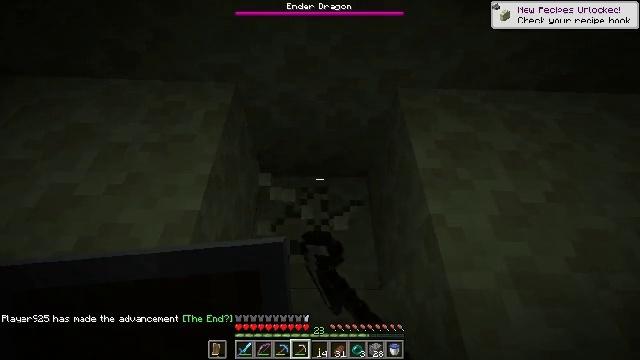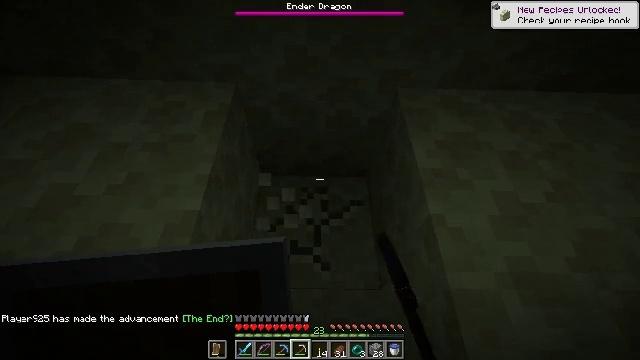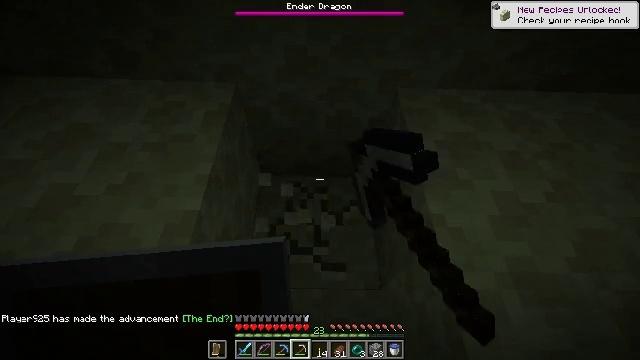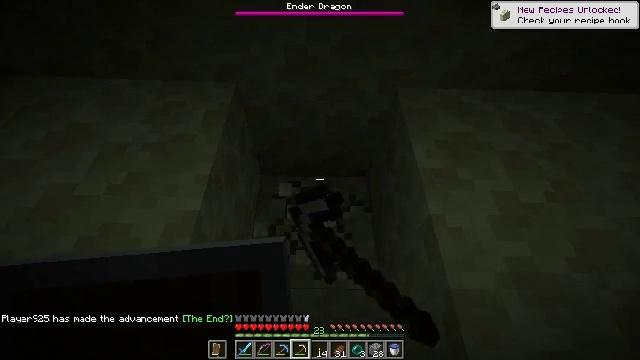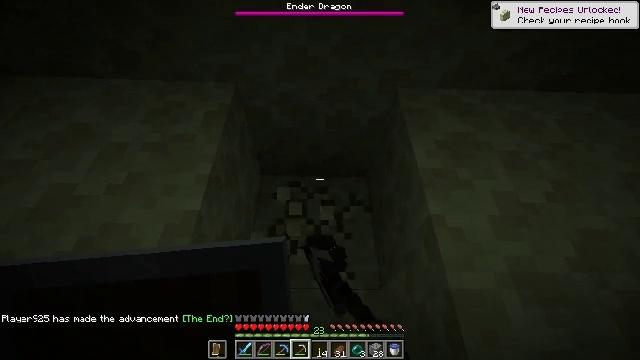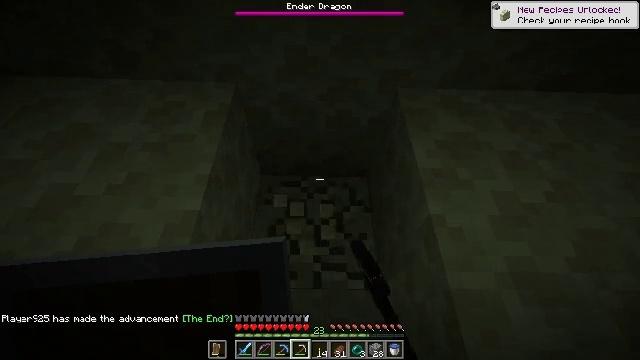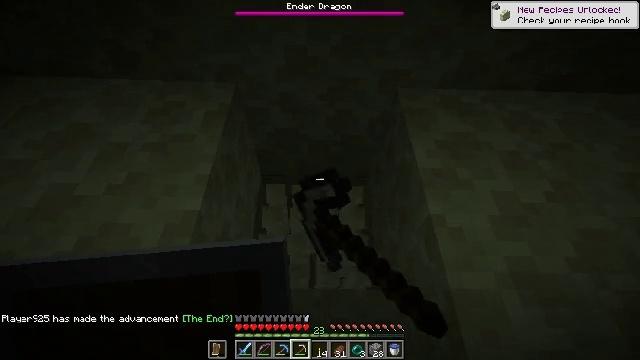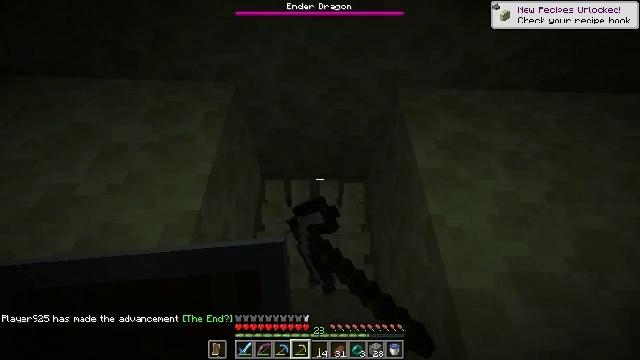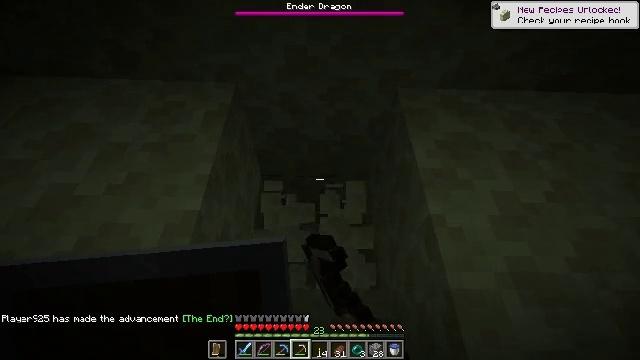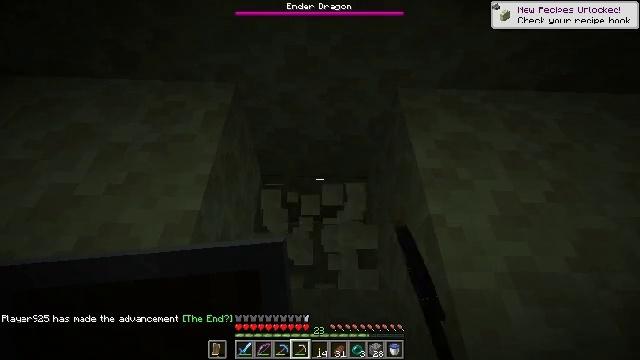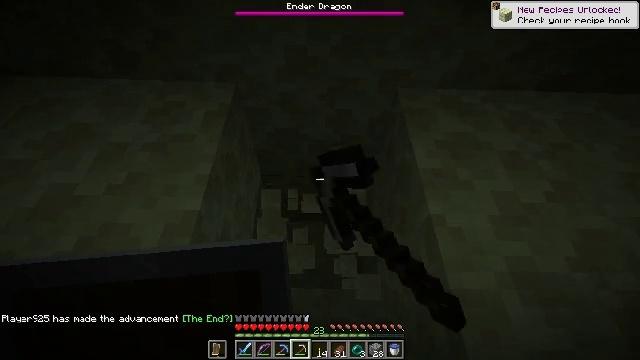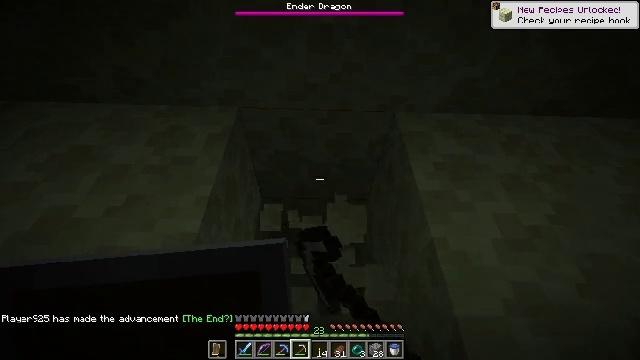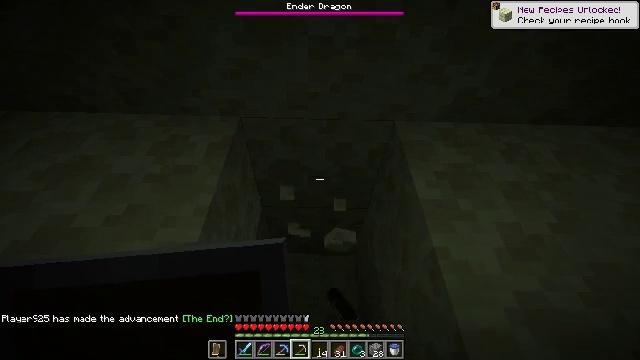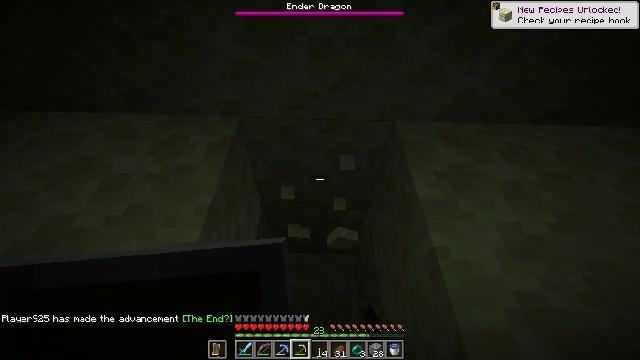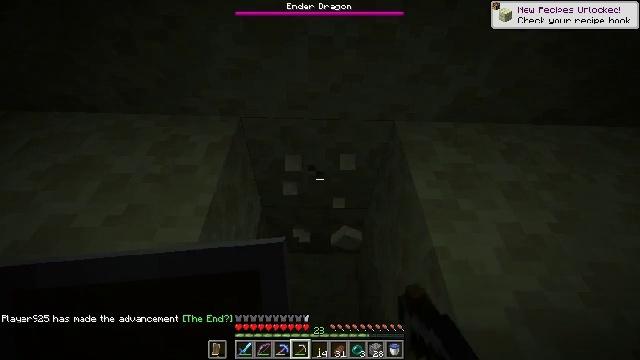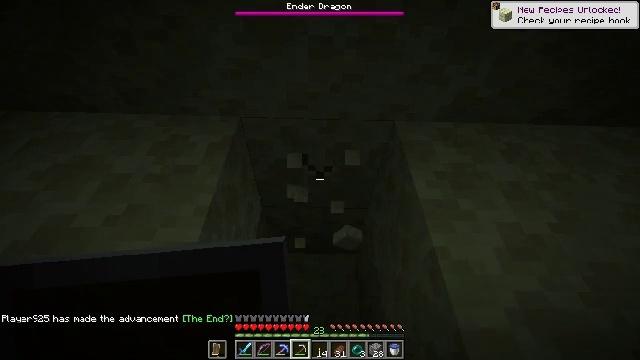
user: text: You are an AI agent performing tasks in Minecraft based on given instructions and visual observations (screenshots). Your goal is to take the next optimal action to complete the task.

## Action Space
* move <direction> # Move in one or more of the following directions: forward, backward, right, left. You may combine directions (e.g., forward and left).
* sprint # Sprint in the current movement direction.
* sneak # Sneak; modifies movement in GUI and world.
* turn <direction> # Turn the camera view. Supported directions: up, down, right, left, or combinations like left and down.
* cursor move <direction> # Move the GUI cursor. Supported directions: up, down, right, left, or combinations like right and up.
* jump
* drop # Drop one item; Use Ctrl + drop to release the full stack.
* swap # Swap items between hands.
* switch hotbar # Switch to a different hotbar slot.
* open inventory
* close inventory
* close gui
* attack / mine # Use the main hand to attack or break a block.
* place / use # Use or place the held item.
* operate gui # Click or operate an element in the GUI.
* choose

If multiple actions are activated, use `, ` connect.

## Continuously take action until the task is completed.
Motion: motion action
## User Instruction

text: Break some end stone blocks.
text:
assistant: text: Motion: attack / mine
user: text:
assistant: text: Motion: attack / mine
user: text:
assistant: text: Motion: attack / mine
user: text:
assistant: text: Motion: attack / mine
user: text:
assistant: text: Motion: attack / mine
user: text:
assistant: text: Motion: attack / mine
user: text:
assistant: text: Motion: attack / mine
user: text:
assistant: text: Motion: attack / mine
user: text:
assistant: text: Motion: attack / mine
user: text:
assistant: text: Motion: attack / mine
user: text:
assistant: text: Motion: turn up, attack / mine
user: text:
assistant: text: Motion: turn up, attack / mine
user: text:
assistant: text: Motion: attack / mine
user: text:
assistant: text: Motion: attack / mine
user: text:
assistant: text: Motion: attack / mine
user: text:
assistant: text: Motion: attack / mine
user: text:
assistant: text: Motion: attack / mine
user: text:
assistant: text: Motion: attack / mine
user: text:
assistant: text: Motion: attack / mine
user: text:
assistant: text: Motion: attack / mine
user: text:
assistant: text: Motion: attack / mine
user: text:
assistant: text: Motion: attack / mine
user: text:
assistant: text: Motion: attack / mine
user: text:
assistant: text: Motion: attack / mine
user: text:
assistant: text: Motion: attack / mine
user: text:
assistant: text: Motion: attack / mine
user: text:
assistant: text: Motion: attack / mine
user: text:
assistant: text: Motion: attack / mine
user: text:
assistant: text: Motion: attack / mine
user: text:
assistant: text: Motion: attack / mine